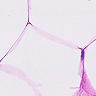
Metastatic tissue present: no